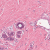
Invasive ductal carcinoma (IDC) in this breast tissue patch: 0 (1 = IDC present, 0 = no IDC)